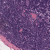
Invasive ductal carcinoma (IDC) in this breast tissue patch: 0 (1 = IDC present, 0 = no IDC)